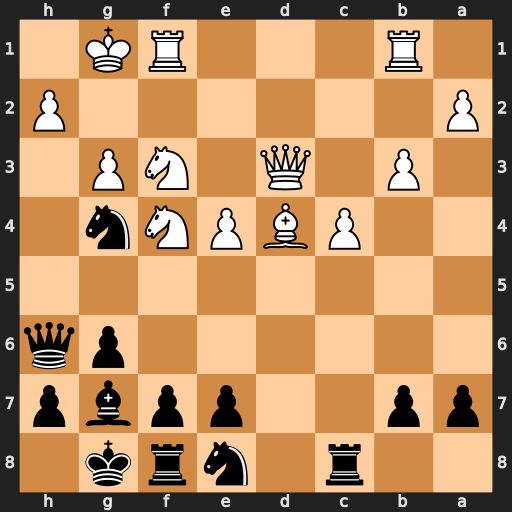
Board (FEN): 2r1nrk1/pp2ppbp/6pq/8/2PBPNn1/1P1Q1NP1/P6P/1R3RK1
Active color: b
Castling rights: -
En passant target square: -
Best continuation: Bxd4+ Qxd4 e5 Qd7 Nef6